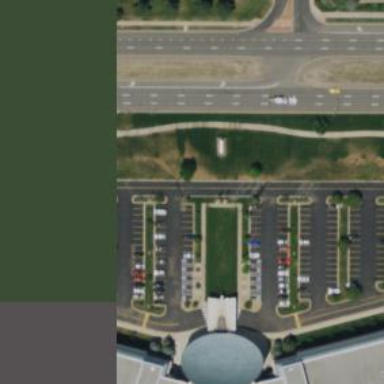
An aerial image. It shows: Parking space.